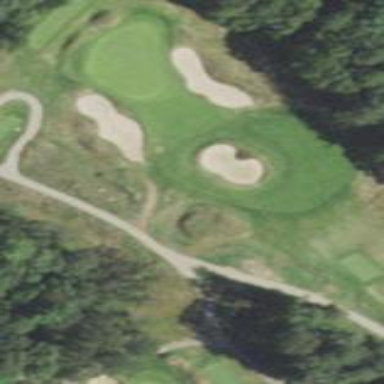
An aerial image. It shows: Rough grassy area used for golf.